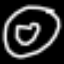
Label: donut